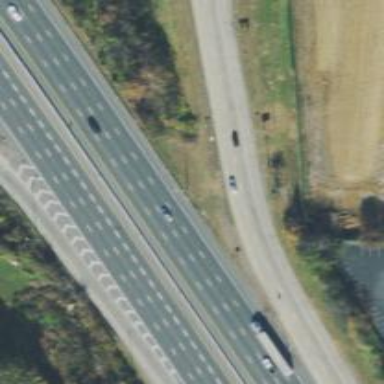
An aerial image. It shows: Motorway link.